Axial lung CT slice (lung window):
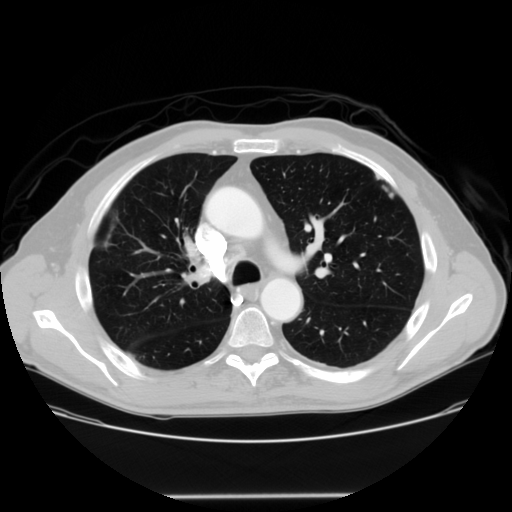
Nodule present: no